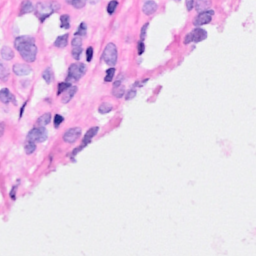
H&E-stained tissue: Breast